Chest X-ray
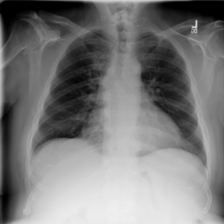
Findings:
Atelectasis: negative
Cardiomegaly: negative
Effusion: negative
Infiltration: negative
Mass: negative
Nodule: negative
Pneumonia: negative
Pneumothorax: negative
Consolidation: negative
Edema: negative
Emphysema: negative
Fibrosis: negative
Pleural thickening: negative
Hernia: negative